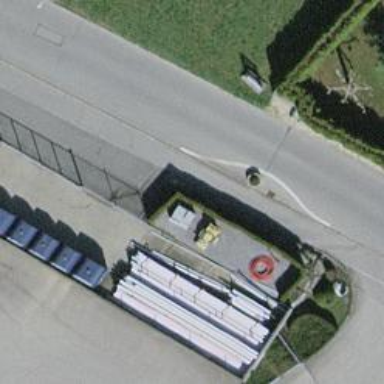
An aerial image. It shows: Recycling container for recycling.